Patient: sex M, age 60
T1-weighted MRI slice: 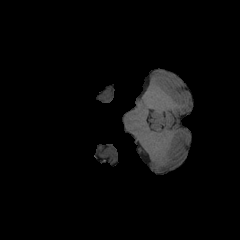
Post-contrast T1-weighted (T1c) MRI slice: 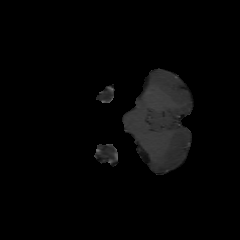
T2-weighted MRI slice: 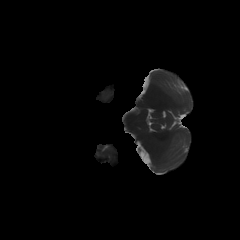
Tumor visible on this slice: no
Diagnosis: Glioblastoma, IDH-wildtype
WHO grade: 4